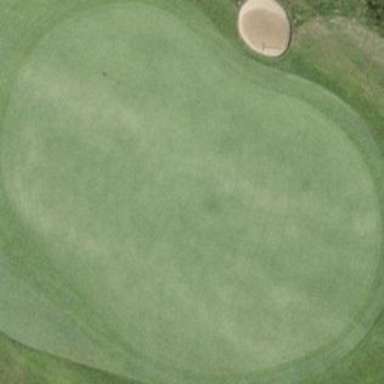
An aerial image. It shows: Golf green.